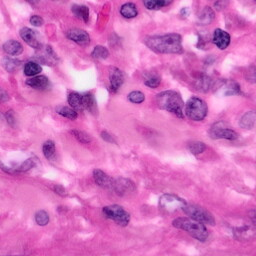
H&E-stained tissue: Pancreatic